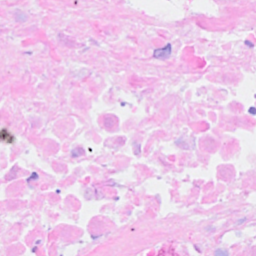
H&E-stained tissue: Breast